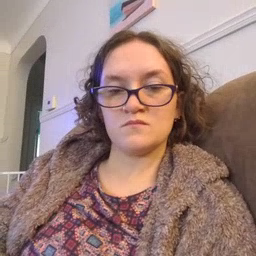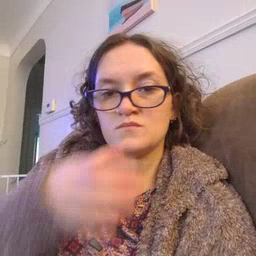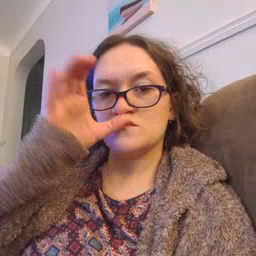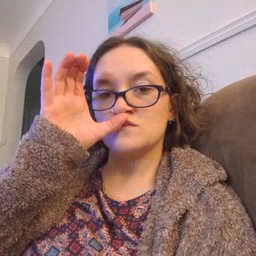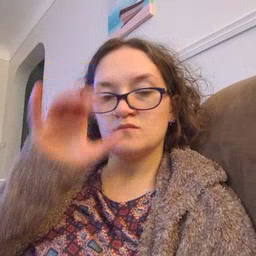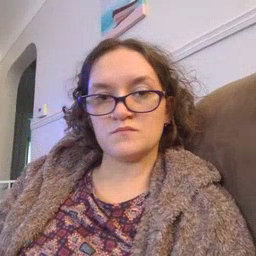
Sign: drink